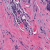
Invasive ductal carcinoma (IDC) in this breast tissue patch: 0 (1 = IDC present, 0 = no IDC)